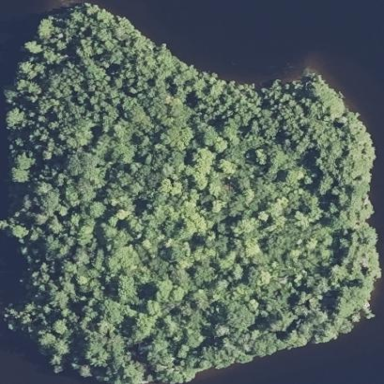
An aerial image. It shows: Image showing island.